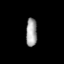
Tissue: lung
Cell type: Epithelial cells
Senescence score: 0.2041
Nuclear area (px): 308
Mean DAPI intensity: 160.679